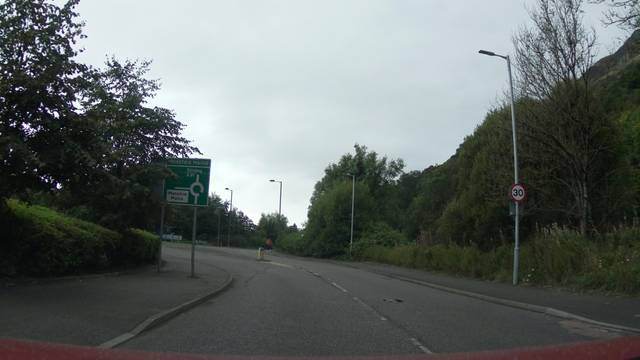
Region: United Kingdom
Coordinates: 56.151, -3.861